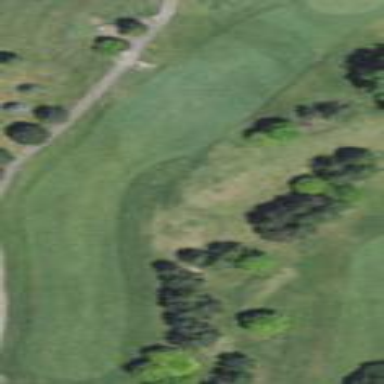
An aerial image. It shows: Golf fairway surrounded by grass.